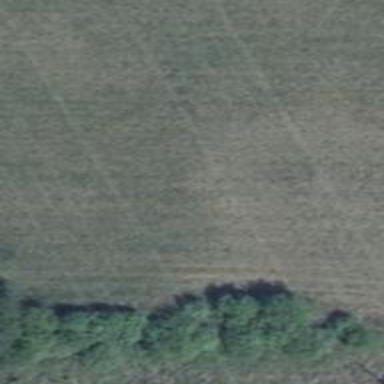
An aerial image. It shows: Grass track with grade5 track type.